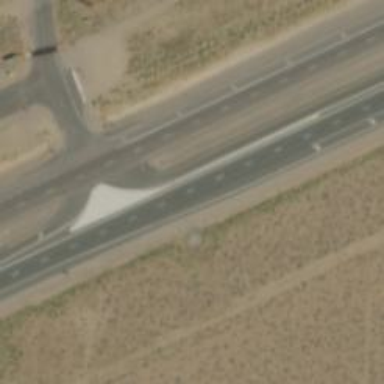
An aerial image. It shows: Expressway with asphalt surface classified as trunk highway.